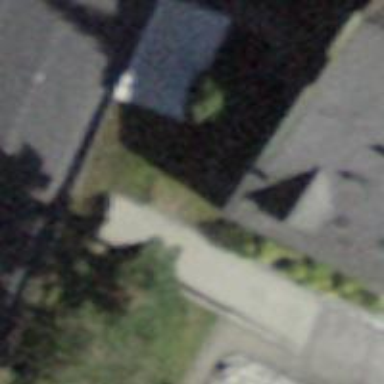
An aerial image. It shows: Set of steps on the road.